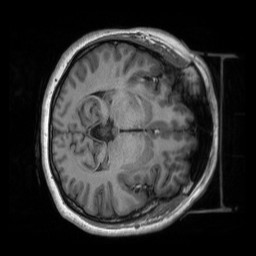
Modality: T1w
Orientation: axial
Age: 43
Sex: female
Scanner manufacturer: siemens
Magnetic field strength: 3 T
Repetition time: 2.53 s
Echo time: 0.00219 s